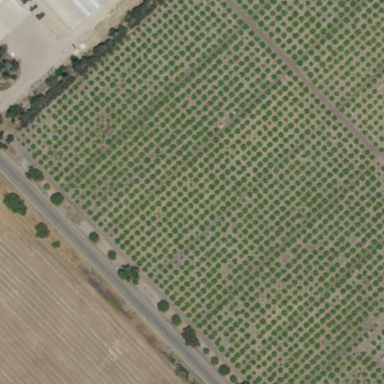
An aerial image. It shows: Orchard.